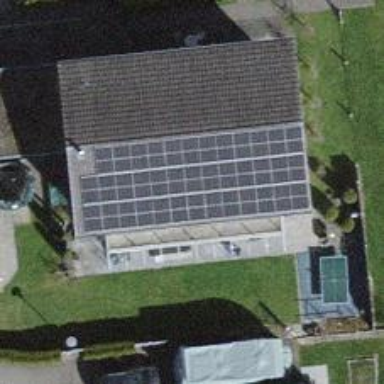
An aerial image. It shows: Solar power generator using photovoltaic panels.